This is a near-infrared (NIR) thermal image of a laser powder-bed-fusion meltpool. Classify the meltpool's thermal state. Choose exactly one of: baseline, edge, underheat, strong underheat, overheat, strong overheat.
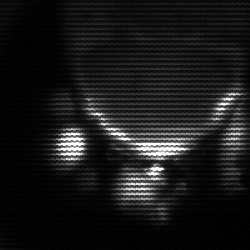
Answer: baseline